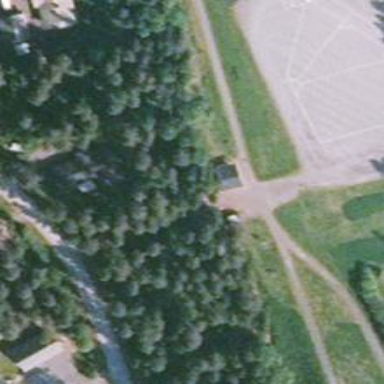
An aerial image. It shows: Disc golf course on leisure land.